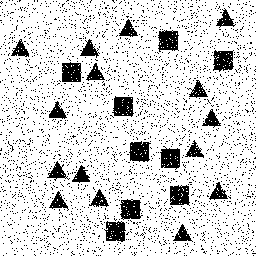
Squares: 9
Triangles: 15
Stars: 0
Total shapes: 24